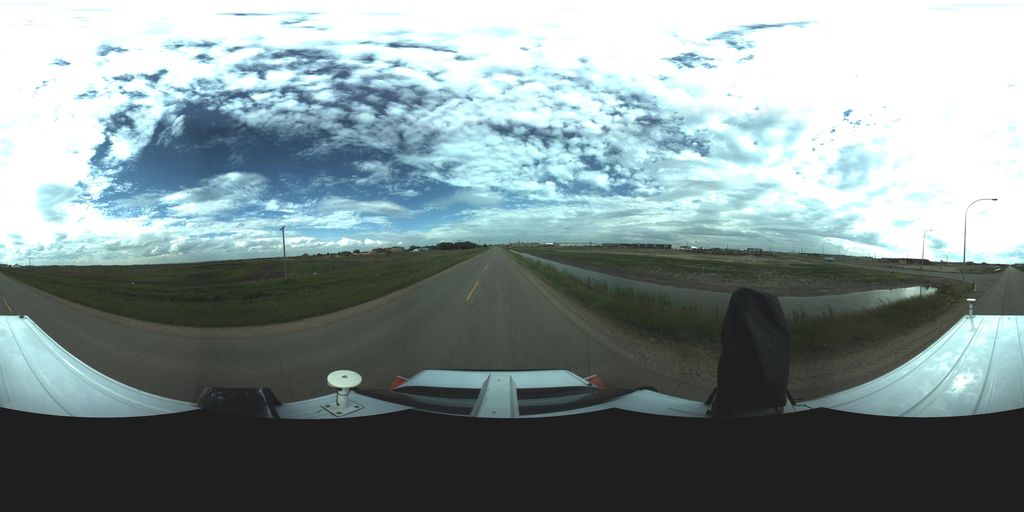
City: saskatoon